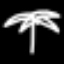
Label: palm tree